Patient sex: M
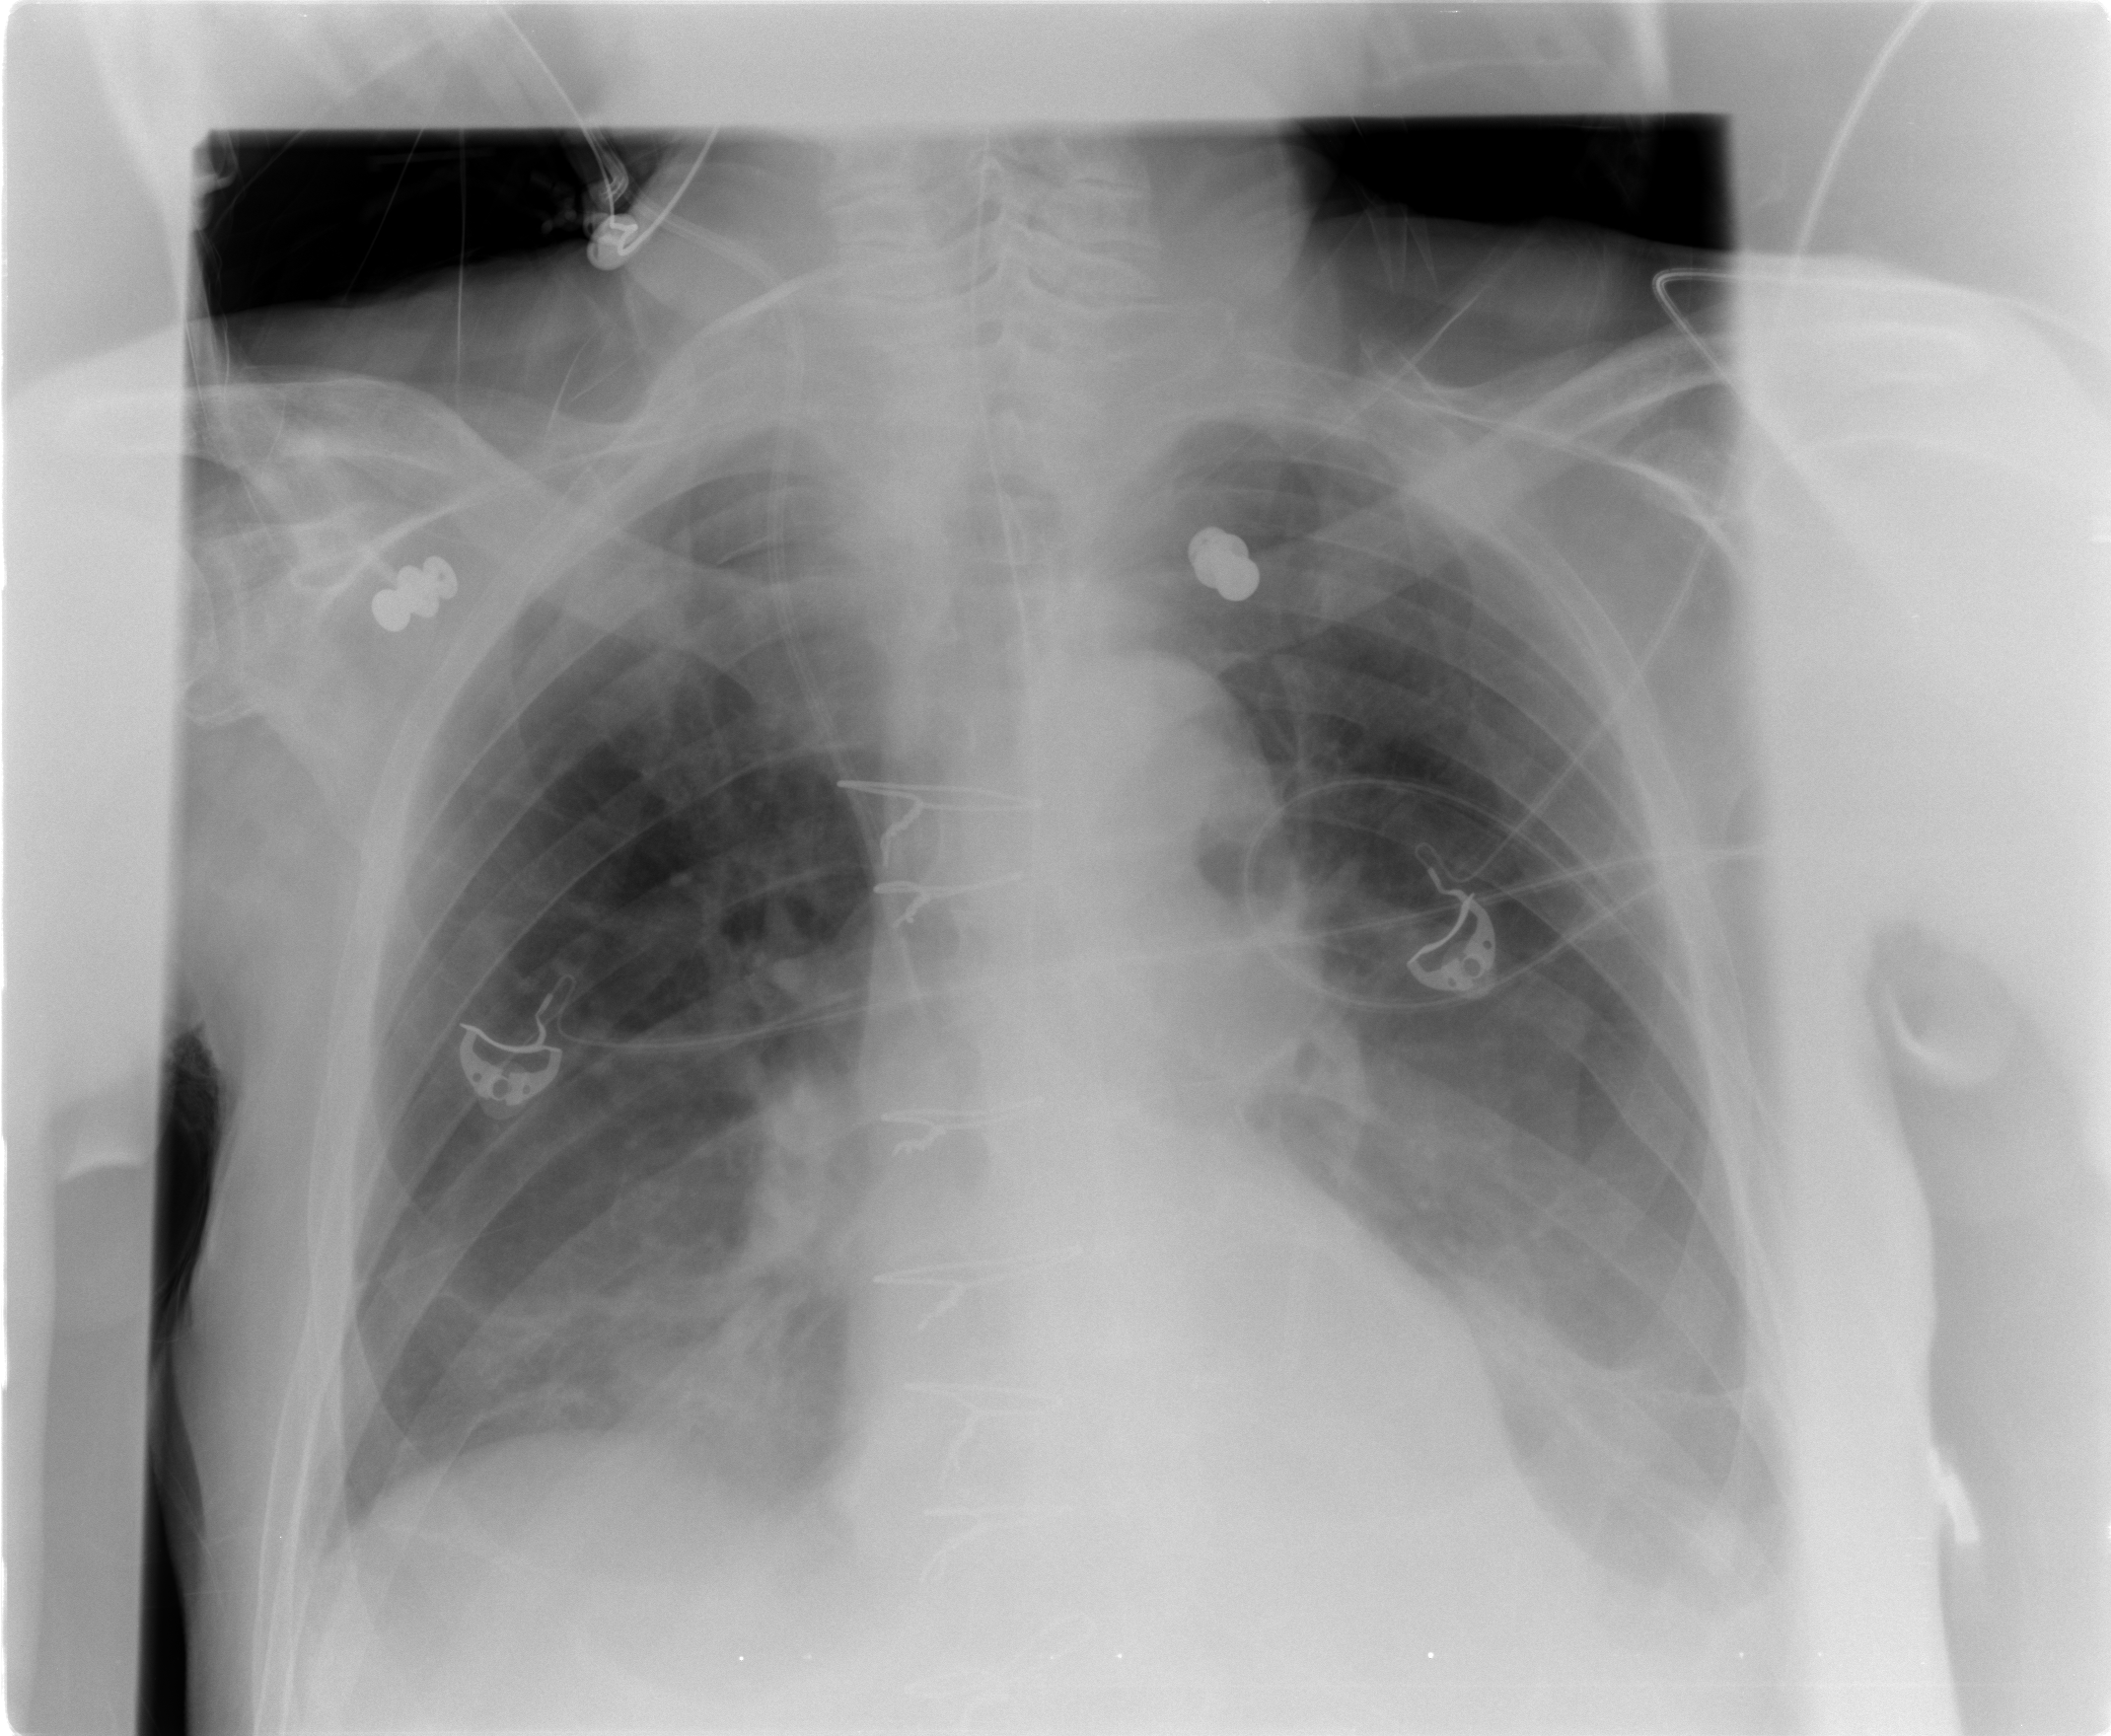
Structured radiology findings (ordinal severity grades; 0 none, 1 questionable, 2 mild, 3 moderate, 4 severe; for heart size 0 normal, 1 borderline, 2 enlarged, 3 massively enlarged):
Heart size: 0
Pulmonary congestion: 0
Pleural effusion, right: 0
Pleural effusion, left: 2
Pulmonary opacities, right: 1
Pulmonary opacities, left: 0
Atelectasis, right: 2
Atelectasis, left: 2